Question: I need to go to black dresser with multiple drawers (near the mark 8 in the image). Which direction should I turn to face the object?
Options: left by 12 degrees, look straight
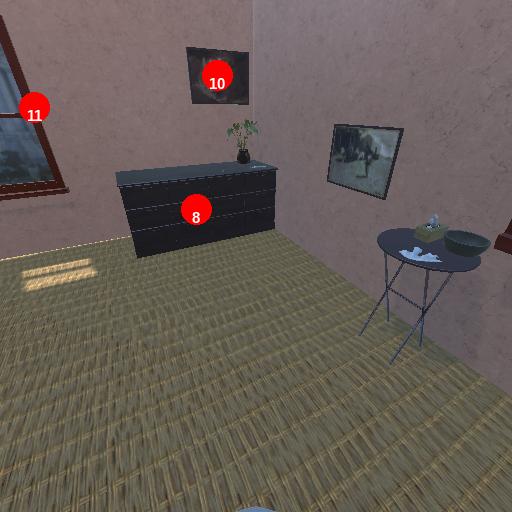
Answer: left by 12 degrees